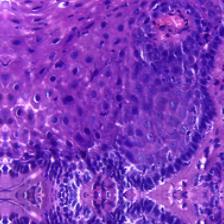
Diagnosis: OSCC